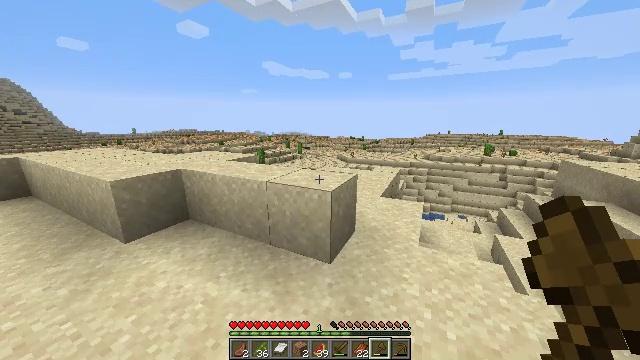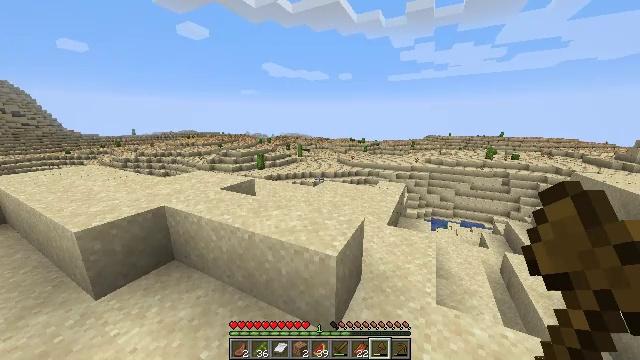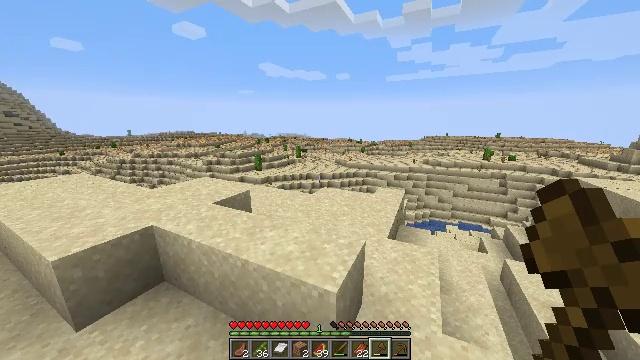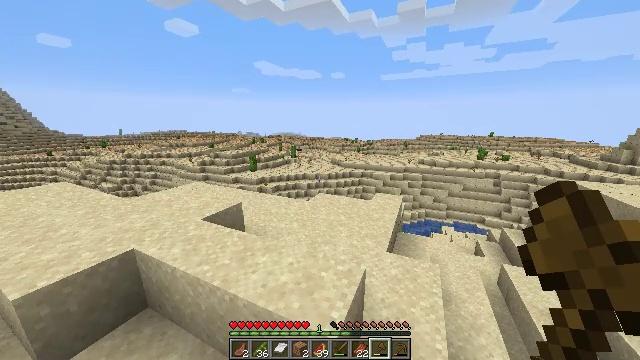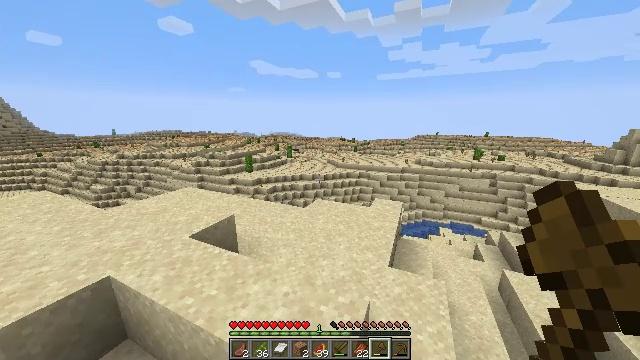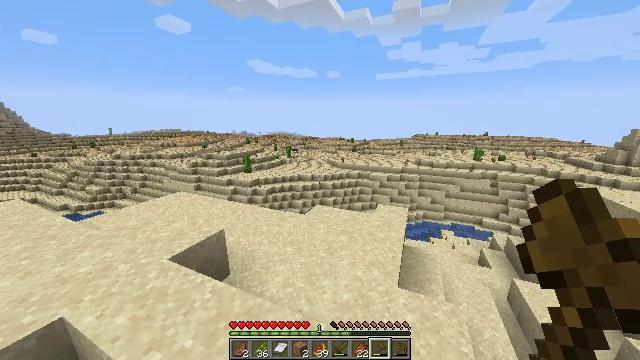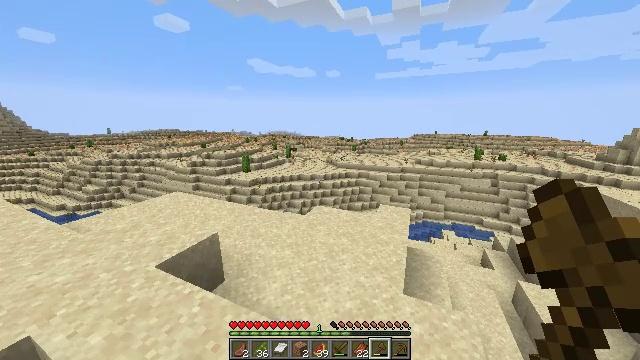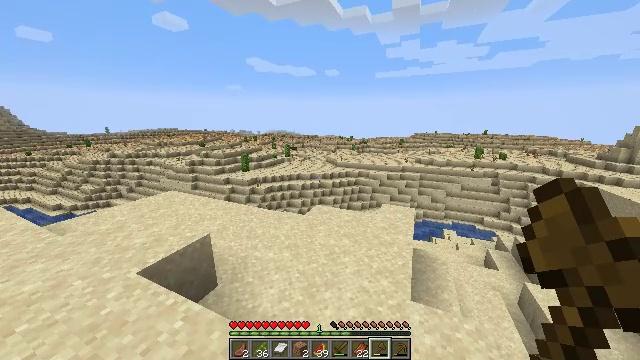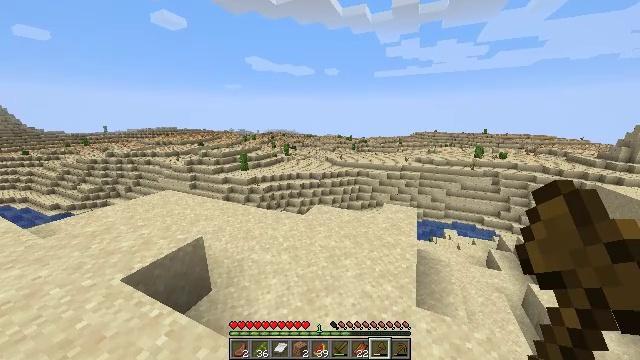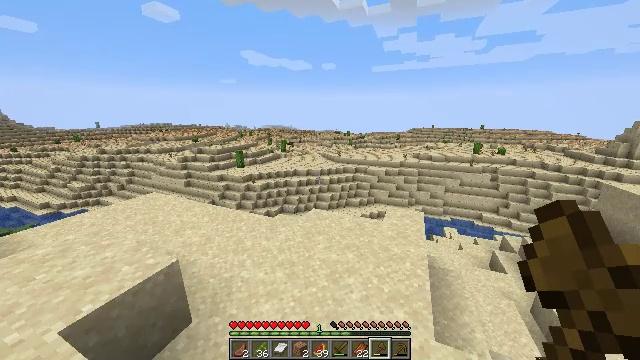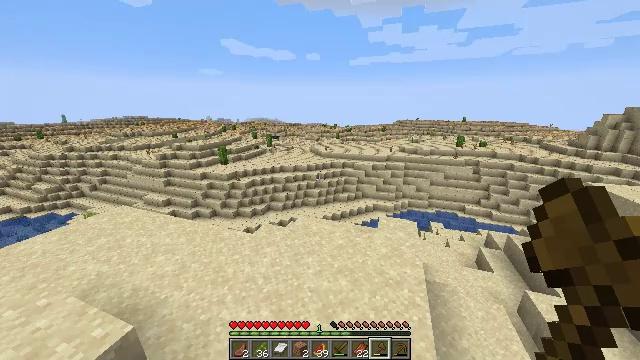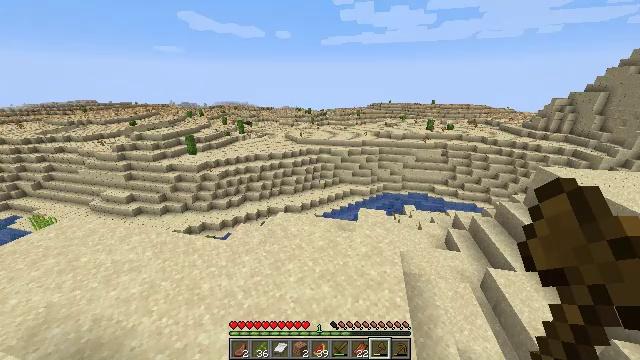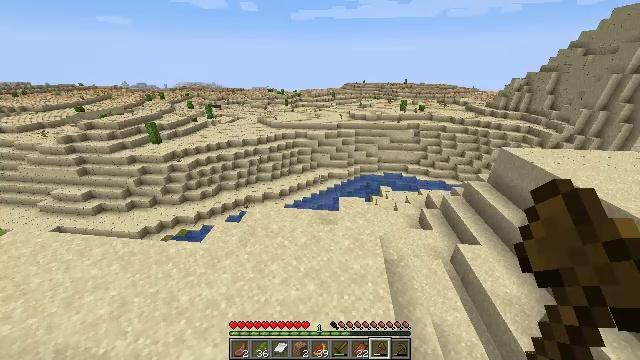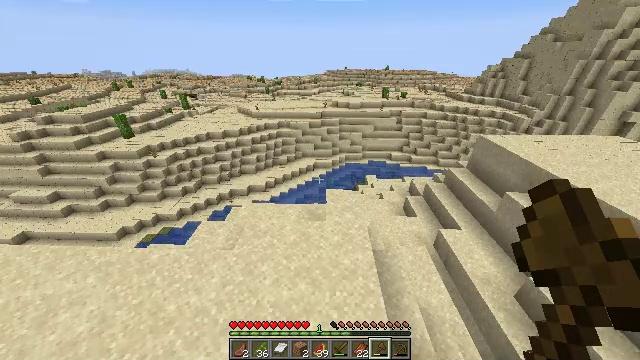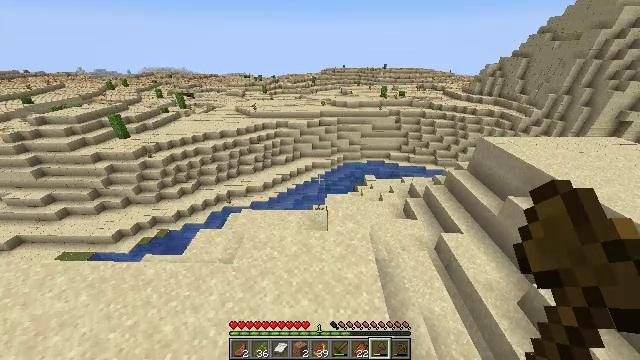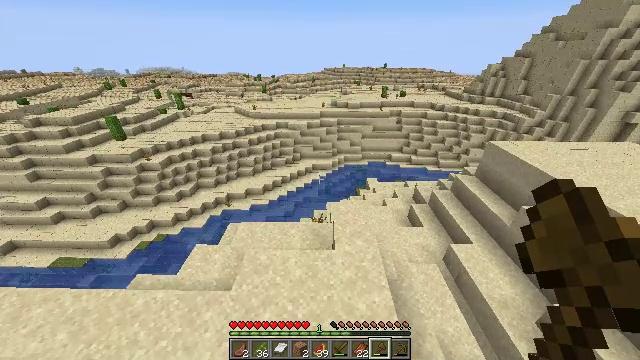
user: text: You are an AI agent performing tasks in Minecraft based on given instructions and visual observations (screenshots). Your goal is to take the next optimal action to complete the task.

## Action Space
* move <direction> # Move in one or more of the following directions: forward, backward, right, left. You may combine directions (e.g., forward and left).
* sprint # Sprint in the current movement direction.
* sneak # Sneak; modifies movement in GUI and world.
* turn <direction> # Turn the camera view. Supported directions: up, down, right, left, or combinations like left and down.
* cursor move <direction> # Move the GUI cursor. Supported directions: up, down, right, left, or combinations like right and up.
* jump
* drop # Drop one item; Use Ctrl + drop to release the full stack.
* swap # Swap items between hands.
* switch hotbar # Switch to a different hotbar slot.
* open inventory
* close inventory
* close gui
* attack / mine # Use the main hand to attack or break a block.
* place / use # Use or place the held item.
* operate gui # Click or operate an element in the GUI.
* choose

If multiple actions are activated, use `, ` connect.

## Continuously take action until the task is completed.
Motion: motion action
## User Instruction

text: Get cactus from the sandy areas.
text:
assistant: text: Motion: move forward, sprint, jump
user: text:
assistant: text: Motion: move forward, sprint, jump
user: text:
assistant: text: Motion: move forward, turn right, jump
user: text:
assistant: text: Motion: move forward, jump
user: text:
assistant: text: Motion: move forward, jump
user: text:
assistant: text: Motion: move forward, jump
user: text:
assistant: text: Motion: move forward, jump
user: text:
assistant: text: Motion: move forward, jump
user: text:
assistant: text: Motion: move forward, sprint, jump
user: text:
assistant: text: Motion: move forward, sprint, turn right and down, jump
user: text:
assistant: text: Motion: move forward, sprint, turn right and down, jump
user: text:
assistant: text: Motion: move forward, sprint, turn right and down, jump
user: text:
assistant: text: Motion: move forward, turn right and down, jump
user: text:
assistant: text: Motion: move forward, jump
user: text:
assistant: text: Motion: move forward, jump
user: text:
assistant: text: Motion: move forward, jump
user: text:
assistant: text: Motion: move forward, turn right, jump
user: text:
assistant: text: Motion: move forward, turn right
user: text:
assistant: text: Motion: move forward, turn right
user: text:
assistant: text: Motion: move forward, turn right
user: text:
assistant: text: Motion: move forward
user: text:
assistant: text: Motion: move forward, sprint
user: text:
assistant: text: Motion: move forward, sprint
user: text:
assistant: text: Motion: move forward, sprint, turn right
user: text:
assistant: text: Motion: move forward, sprint, turn right
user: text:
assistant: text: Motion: move forward, turn right
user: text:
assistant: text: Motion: move forward
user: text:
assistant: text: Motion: move forward
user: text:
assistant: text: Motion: move forward
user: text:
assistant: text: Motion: move forward, sprint